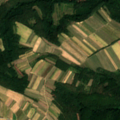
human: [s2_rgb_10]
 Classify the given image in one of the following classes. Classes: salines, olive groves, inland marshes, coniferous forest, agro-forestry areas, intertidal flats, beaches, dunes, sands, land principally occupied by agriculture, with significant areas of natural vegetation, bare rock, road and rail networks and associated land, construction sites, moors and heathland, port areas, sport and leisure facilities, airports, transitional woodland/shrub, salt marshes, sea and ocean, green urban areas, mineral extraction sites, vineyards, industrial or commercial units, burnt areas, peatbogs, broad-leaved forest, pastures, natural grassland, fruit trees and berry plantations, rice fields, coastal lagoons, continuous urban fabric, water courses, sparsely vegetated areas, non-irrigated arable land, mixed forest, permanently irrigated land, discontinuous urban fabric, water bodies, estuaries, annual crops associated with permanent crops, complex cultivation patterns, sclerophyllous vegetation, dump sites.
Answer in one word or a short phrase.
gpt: non-irrigated arable land, land principally occupied by agriculture, with significant areas of natural vegetation, broad-leaved forest